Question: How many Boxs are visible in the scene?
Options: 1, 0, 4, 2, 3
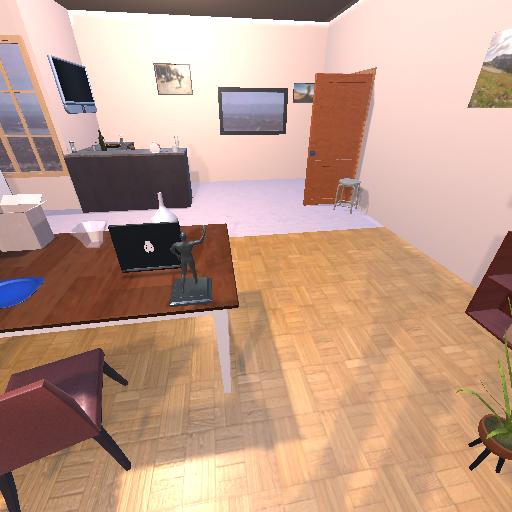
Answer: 1